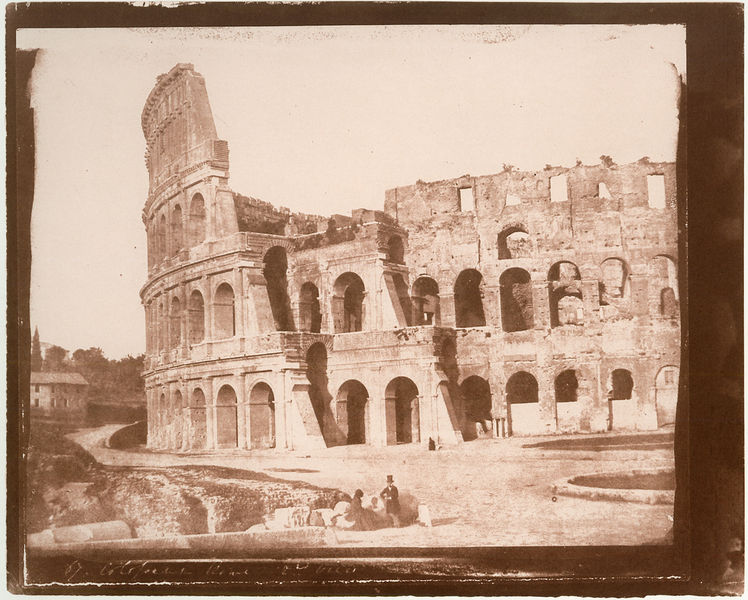
Titel: Kolosseum in Rom (Colosseo)
Künstler: Calvert R. Jones
Schlagwörter: mann, landschaft, menschen, braun, frau, marmor, straße, gebäude, haus, weg, zylinder, alt, architektur, stein, steine, bild, theater, rund, bogen, italien, vergilbt, sepia, rundbogen, wettkampf, arena, foto, fotografie, photographie, bögen, ruine, antike, denkmal, rom, photo, römer, rundbögen, etagen, verfallen, römisch, forum romanum, monument, amphitheater, gladiator, gladiatoren, koloseum, kolosseum, collosseum, sehenswürdigkeit, colosseum, berühmt, kolloseum, amphie theater